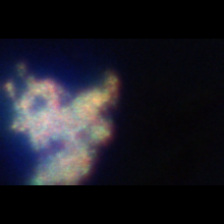
Taxon: Ciliates
Group: Other